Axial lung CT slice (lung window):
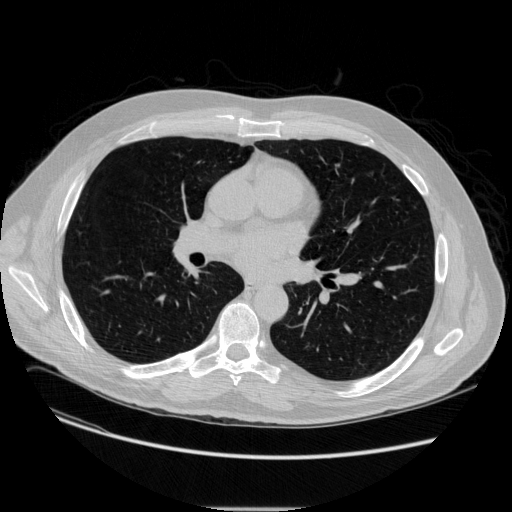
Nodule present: no